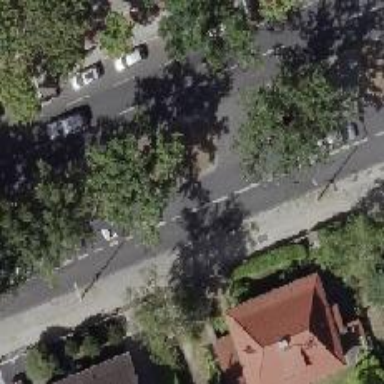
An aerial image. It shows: Asphalt road designated for service vehicles.